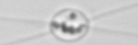
Label: Chaetoceros_danicus